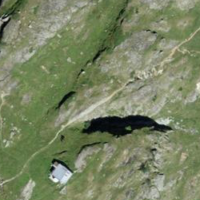
EUNIS habitat code: 23
Species observed at this site:
Caltha palustris